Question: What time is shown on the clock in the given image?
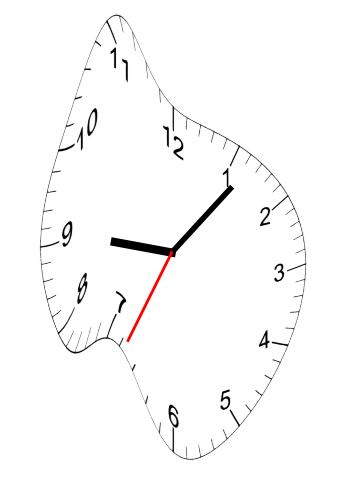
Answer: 09:06:34